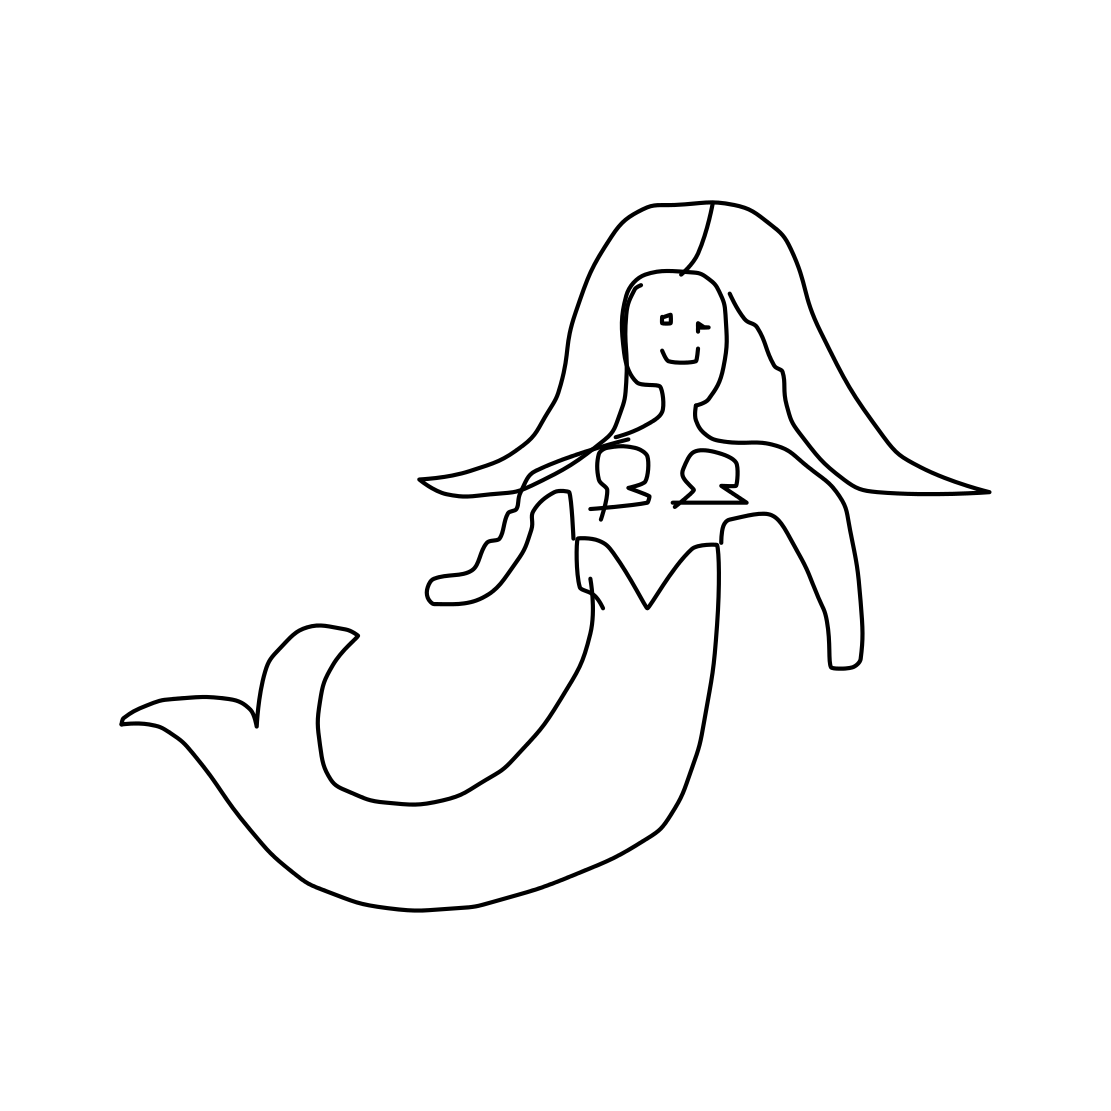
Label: mermaid